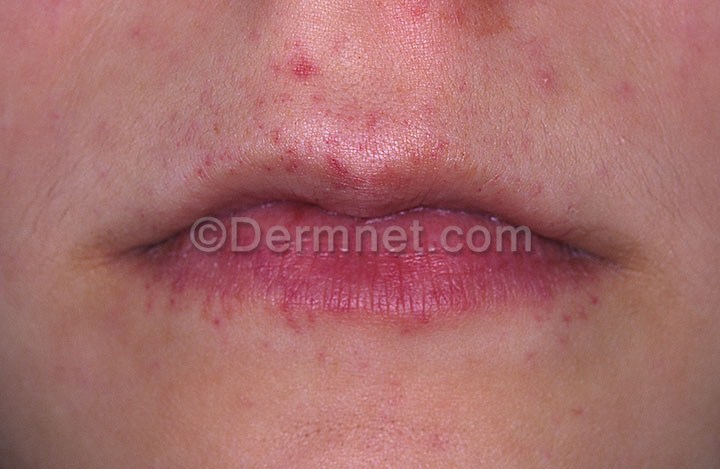
Disease: Vascular Tumors